Field crop: tomato
Growth stage: 1
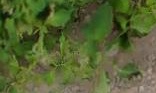
Species: tomato